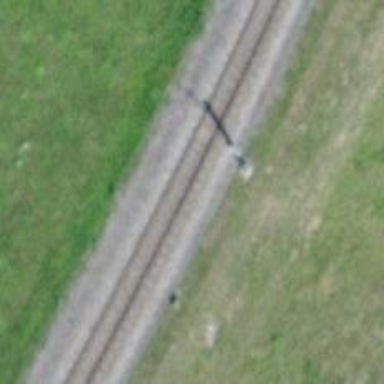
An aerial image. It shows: Narrow-gauge railway track electrified by contact line.